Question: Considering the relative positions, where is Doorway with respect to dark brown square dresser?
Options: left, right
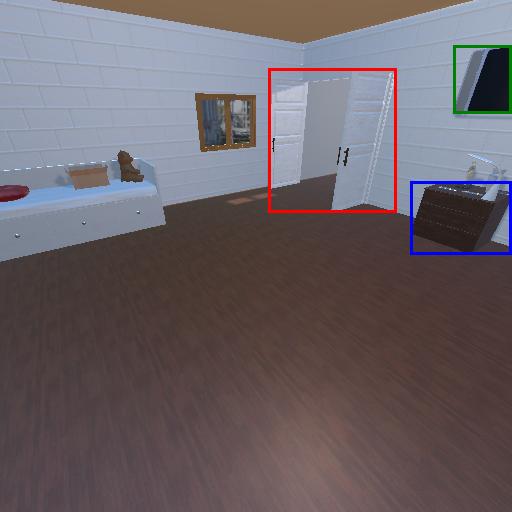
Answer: left